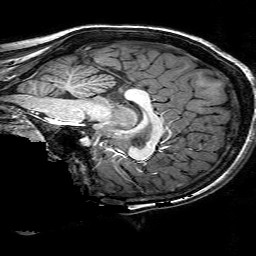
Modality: T1w
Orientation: sagittal
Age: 19
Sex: female